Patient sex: F
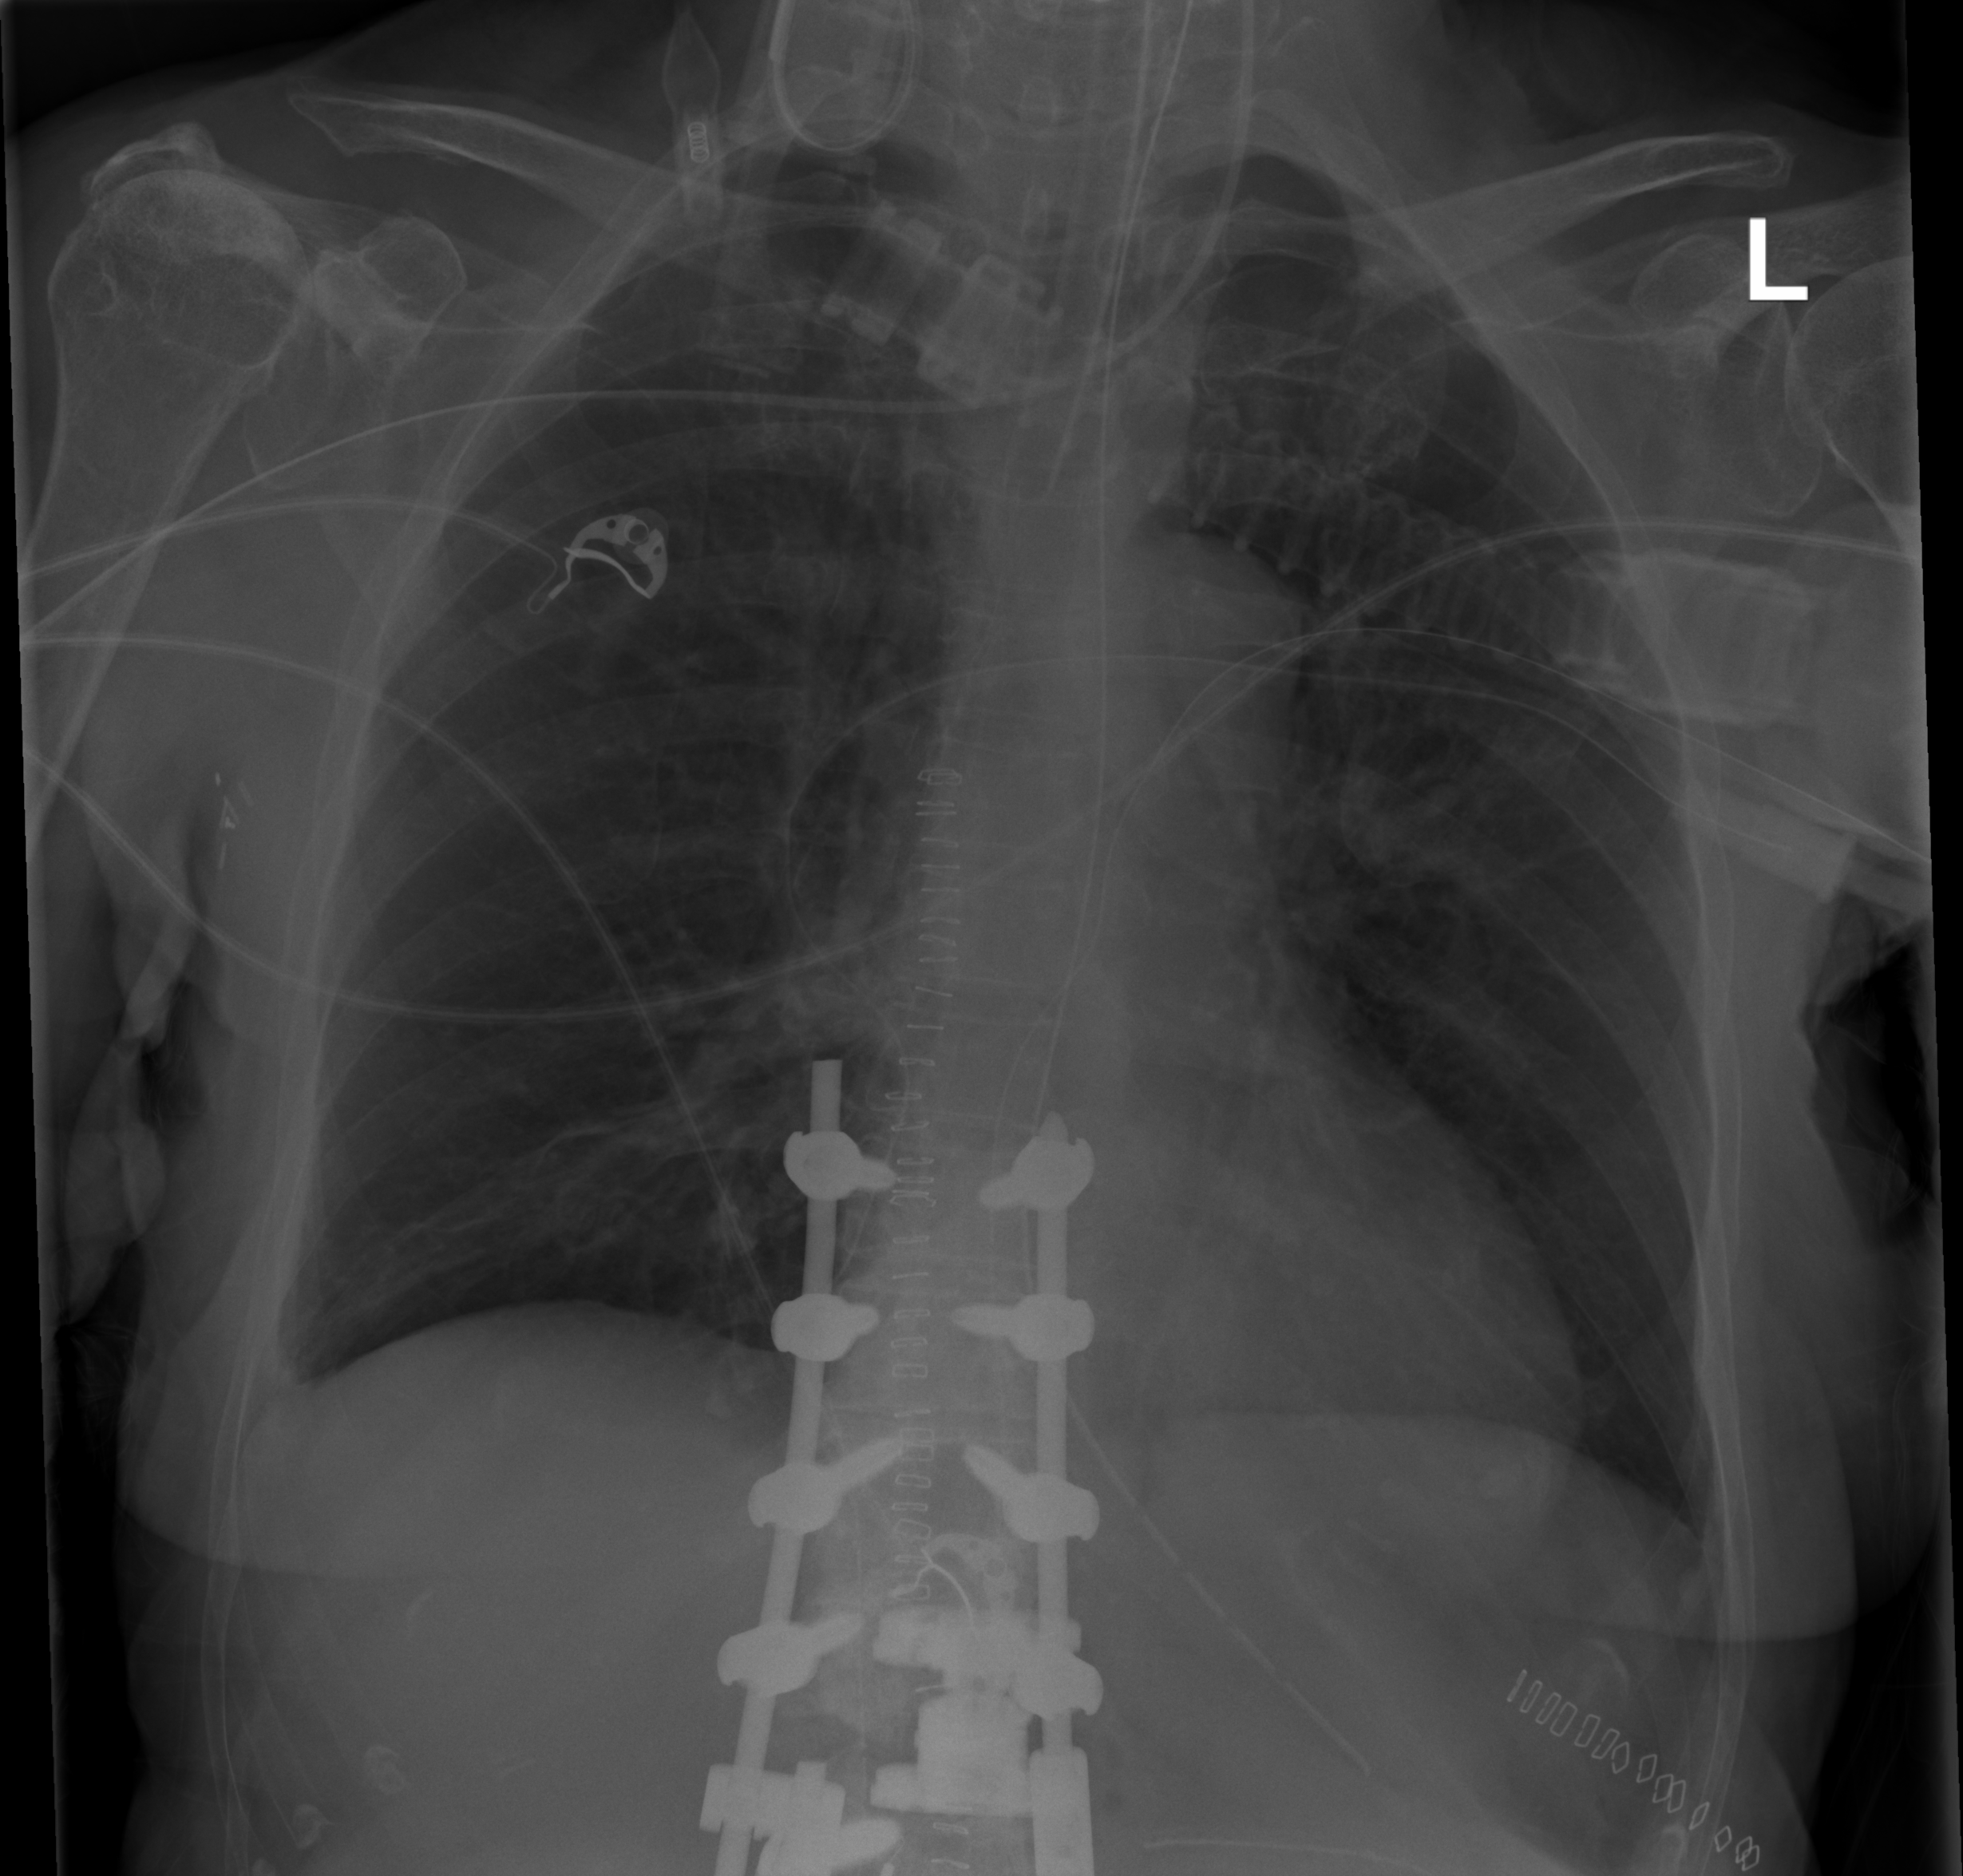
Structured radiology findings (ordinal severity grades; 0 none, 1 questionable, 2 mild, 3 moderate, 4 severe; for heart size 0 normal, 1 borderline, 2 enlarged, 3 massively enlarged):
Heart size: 0
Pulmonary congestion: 0
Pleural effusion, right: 2
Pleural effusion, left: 0
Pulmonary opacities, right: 0
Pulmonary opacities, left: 0
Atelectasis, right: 0
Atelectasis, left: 0